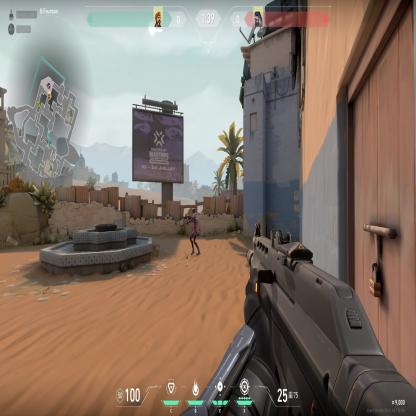
Label: enemy